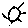
Label: sun